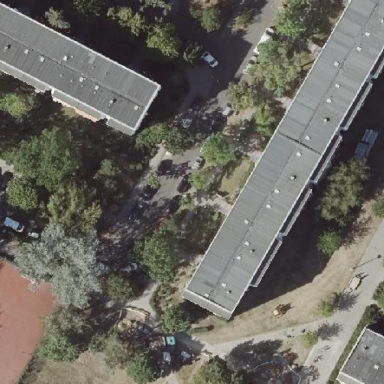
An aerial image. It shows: Flat-roofed apartment building.